Question: I'm writing a snipped to evaluate users answer. If his answer is right, then I'm appending a correct icon in the end. I've created a custom directive to evaluate the answer. But I keep encountering the infamous error.
Here is a snapshot of my partial,
'''
<li ng-repeat="answer in practice.currentQuestion.answers" class="answer">
<label class="radio multiple answer-body" evaluate-me is-correct="{'isCorrect': answer.isCorrect}" >
<div class="answer-body pull-left" ng-bind-html-unsafe="answer.body|removeemptyparagraphs"></div>
</label>
</li>
</ul>
'''
and this my directive,
'''
app.directive('evaluateMe', function() {
return {
restrict : 'A',
scope:{
answer: '=isCorrect'
},
link : function(scope, element, attrs) {
var prepend;
console.log(scope.answer.isCorrect);
if(scope.answer.isCorrect){
prepend = '<i class="student-sprite-1-right-icon-for-qus pull-right"></i>';
}else{
prepend = '<i class="student-sprite-1-cancel-icon-for-qus pull-right"></i>';
}
element.append(prepend);
}
};
});
'''
It's my understanding that, this error happens when you're incorrectly updating the model from the view or in the middle of a loop. But in this case, I'm just evaluating the model. And the wierdest part is the directive execution completes and appends my HTML string inside the DOM. the error happens after that(Please refer to the screenshot)

NOTE: I've referred to the other posts, but I'm not able to figure out a solution.
Please help me with this issue.
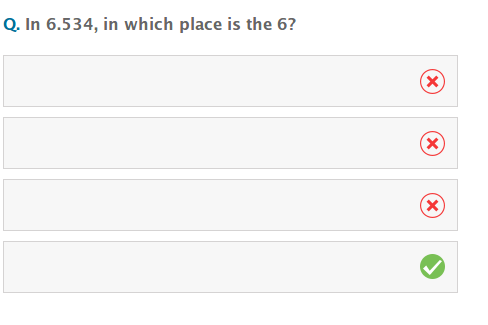
Answer: I'm not sure if this will help you (a fiddle/plunk would be useful) but:
1) You are adding unecessary complexity to the variable passed to the directive; try:
'''
<label class="radio multiple answer-body" evaluate-me answer="answer">
'''
and in the code:
'''
scope:{
answer: '='
},
'''
Or if you only want to pass the 'isCorrect' flag:
'''
<label class="radio multiple answer-body" evaluate-me is-correct="answer.isCorrect">
'''
and in the code:
'''
scope:{
isCorrect: '='
},
'''
And then use 'scope.isCorrect' directly.
---
Could you also give a try to a directive using transclusion, that does not need the DOM manipulation logic, preferring Angular templates instead:
'''
app.directive('evaluateMe', function() {
return {
restrict : 'A',
template:
"<div>" +
"<div ng-transclude></div>" +
"<i ng-class="{" +
"'student-sprite-1-right-icon-for-qus': isCorrect, " +
"'student-sprite-1-cancel-icon-for-qus': !isCorrect" +
"}" class="pull-right"></i>"
"</div>",
transclude: true,
scope:{
isCorrect: '='
}
};
});
'''
Used as:
'''
<label class="radio multiple answer-body" evaluate-me is-correct="answer.isCorrect">
<div any content here-it will be transcluded></div>
</label>
'''